Question: In my web config I specify a max size allowed and the custom error page with the following settings:
'''
<system.web>
<httpRuntime maxRequestLength="102400" executionTimeout="600"/>
.
.
.
</system.web>
<system.webServer>
<httpErrors errorMode="Custom" existingResponse="Replace">
<clear/>
<error statusCode="404" subStatusCode="13" path="/Site/Error" responseMode="Redirect" />
</httpErrors>
<security>
<requestFiltering>
<requestLimits maxAllowedContentLength="104857600" />
</requestFiltering>
</security>
</system.webServer>
'''
I think the issue might be related to a timeout. In my dev environment, I get redirected to the error page regardless of how large the file is. In QA (not a local server), the page gets to about 80-90% uploaded and then I get sent to this generic page:

If I use a file that is just marginally over the limit, it properly sends me to the error page.
I assume what is happening is that in dev, it "uploads" very quickly, determines it is too large and then sends me to the proper page. But in QA it cuts off the connection before that point due to some timeout setting. But, I have a good 'executionTimeout' value. Is there maybe a '<system.webserver>' sub-setting I am missing? Or maybe there is some IIS setting I need to make on QA?
If the answer to both of those is no, anyone know what else I should look into?
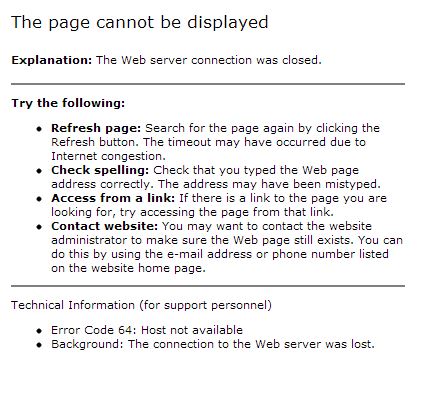
Answer: Turns out there is an additional setting in IIS for timeouts. <URL>
I got to this from this pretty solid answer on SO:
<URL>